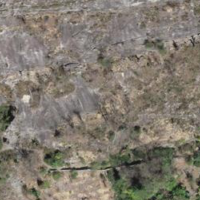
EUNIS habitat code: 50
Species observed at this site:
Ptyonoprogne rupestris
Xylocopa violacea
Podarcis muralis